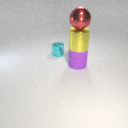
large red metal sphere above large purple rubber cylinder